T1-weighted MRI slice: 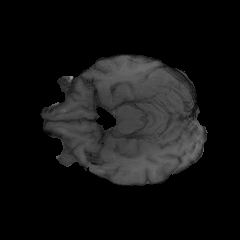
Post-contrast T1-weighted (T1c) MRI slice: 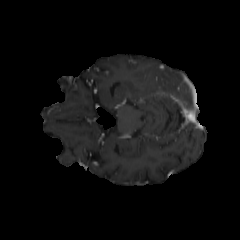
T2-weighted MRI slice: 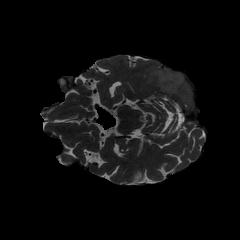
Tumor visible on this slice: yes